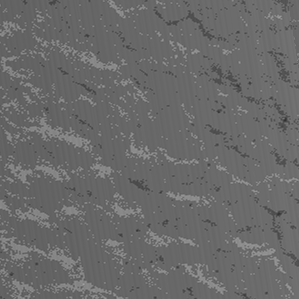
Label: frost